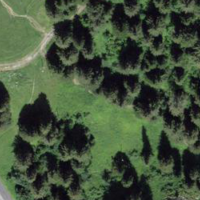
EUNIS habitat code: 43
Species observed at this site:
Arnica montana
Astrantia major